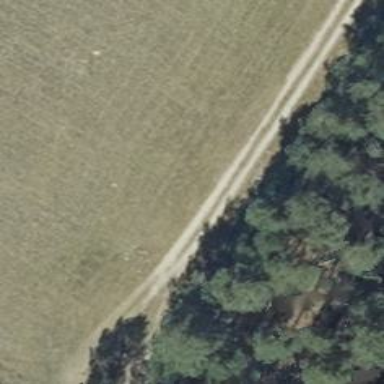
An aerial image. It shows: Dirt track road with grade 4 tracktype.